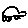
Label: car